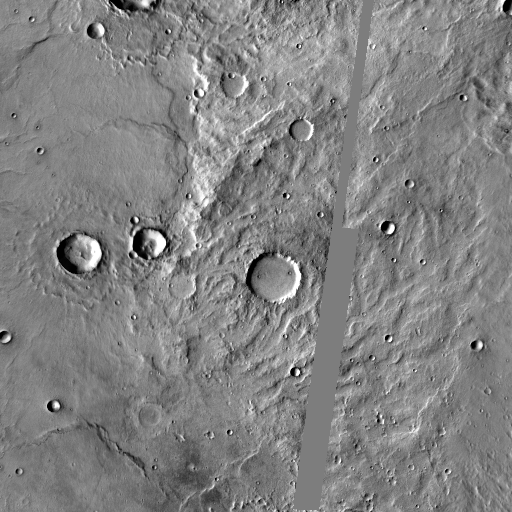
Crater classes present: Background, Other, Layered, Buried, Secondary